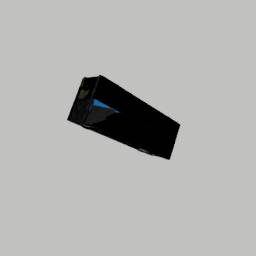
Label: mechanical